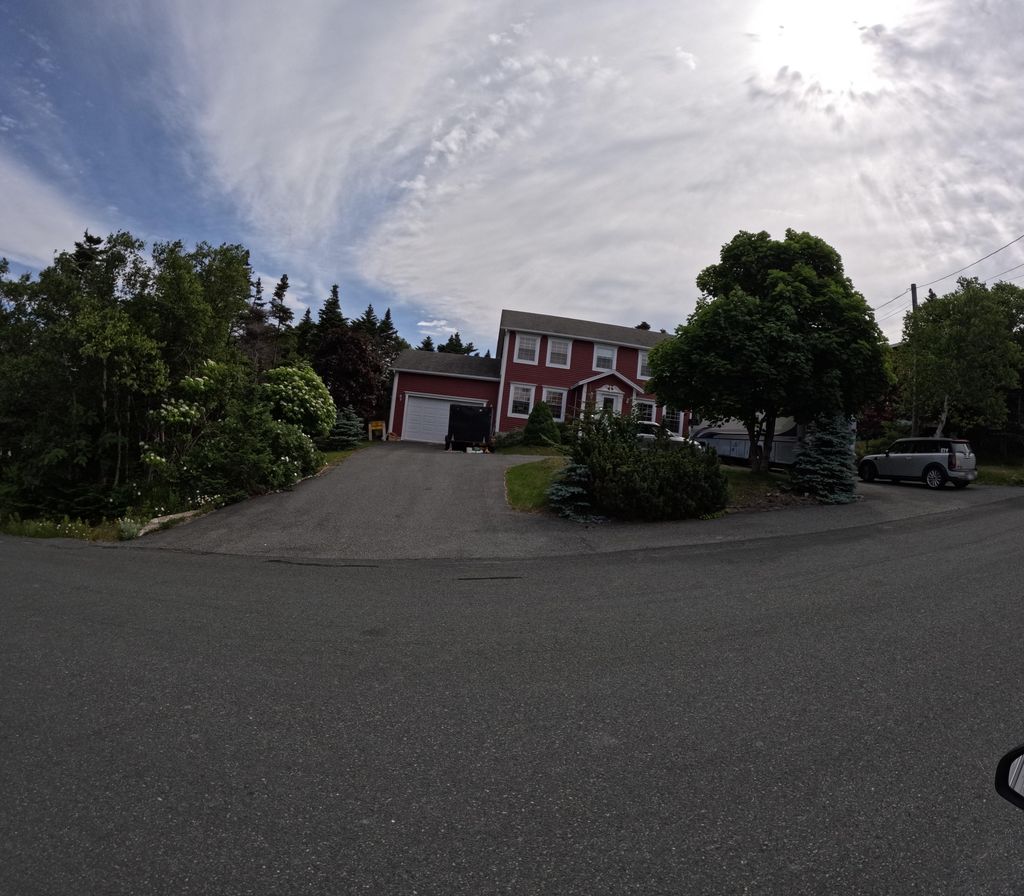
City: st_johns